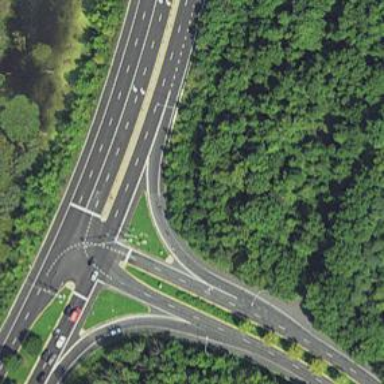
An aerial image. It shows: Trunk link highway.